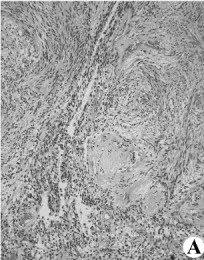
Microscopic examination of the intramedullary schwannoma. (A) Verocay body (HE x400).
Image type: pathology (h&e)